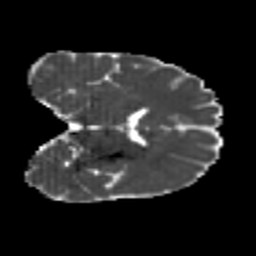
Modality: MD
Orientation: coronal
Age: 24
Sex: male
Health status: healthy
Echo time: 0.074 s